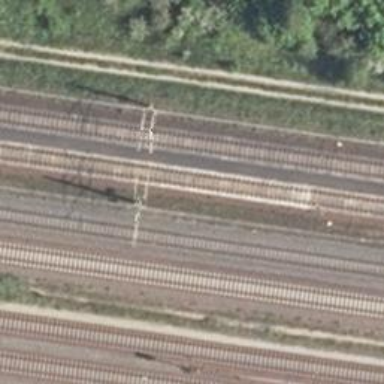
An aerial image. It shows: Railway milestone with catenary mast.